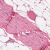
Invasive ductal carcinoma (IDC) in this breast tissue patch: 0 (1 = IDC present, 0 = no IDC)